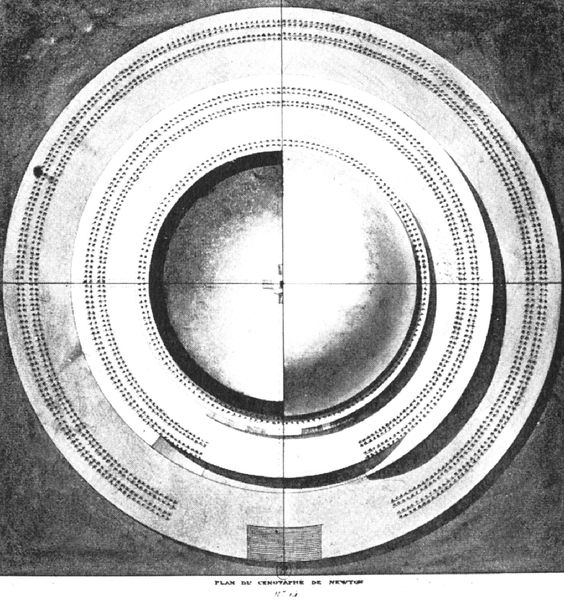
Titel: Plan des Newton-Kenotaphs von Boullée
Künstler: Etienne-Louis Boullée
Schlagwörter: weiß, frankreich, grau, schwarz, skizze, zeichnung, gebäude, architektur, kreis, rund, garten, schrift, studie, grafik, linien, aufsicht, foto, oben, punkte, vier, innenhof, kreuz, linie, scheiben, scheibe, druck, schnitt, radierung, strich, kreise, entwurf, untertitel, plan, grundriss, revolutionsarchitektur, boulee, viertel, kalender, kreisrund, kenotaph, newton, tielung